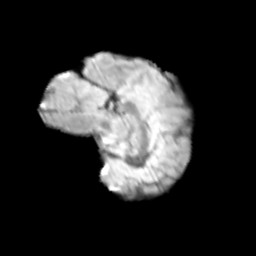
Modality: T2w
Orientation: sagittal
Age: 11
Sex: male
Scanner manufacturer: siemens
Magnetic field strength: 3 T
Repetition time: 3.8 s
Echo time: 0.07 s